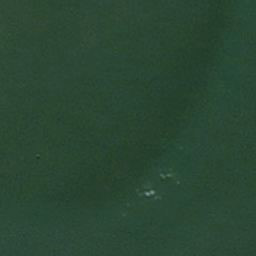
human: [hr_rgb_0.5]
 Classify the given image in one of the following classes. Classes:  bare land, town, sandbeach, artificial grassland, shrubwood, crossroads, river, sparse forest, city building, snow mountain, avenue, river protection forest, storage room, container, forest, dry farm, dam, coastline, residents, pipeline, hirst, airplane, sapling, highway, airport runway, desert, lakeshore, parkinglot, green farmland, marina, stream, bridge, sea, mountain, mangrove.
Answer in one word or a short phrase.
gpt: sea